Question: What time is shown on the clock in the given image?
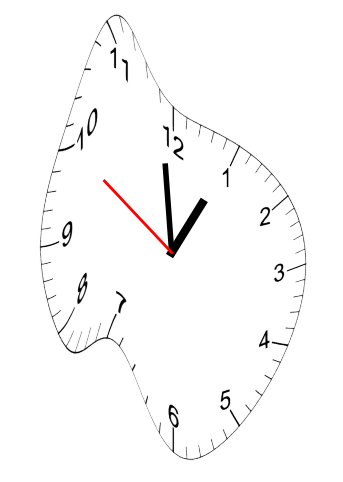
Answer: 12:58:50